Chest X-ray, AP view. Patient: 24 years old, sex M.
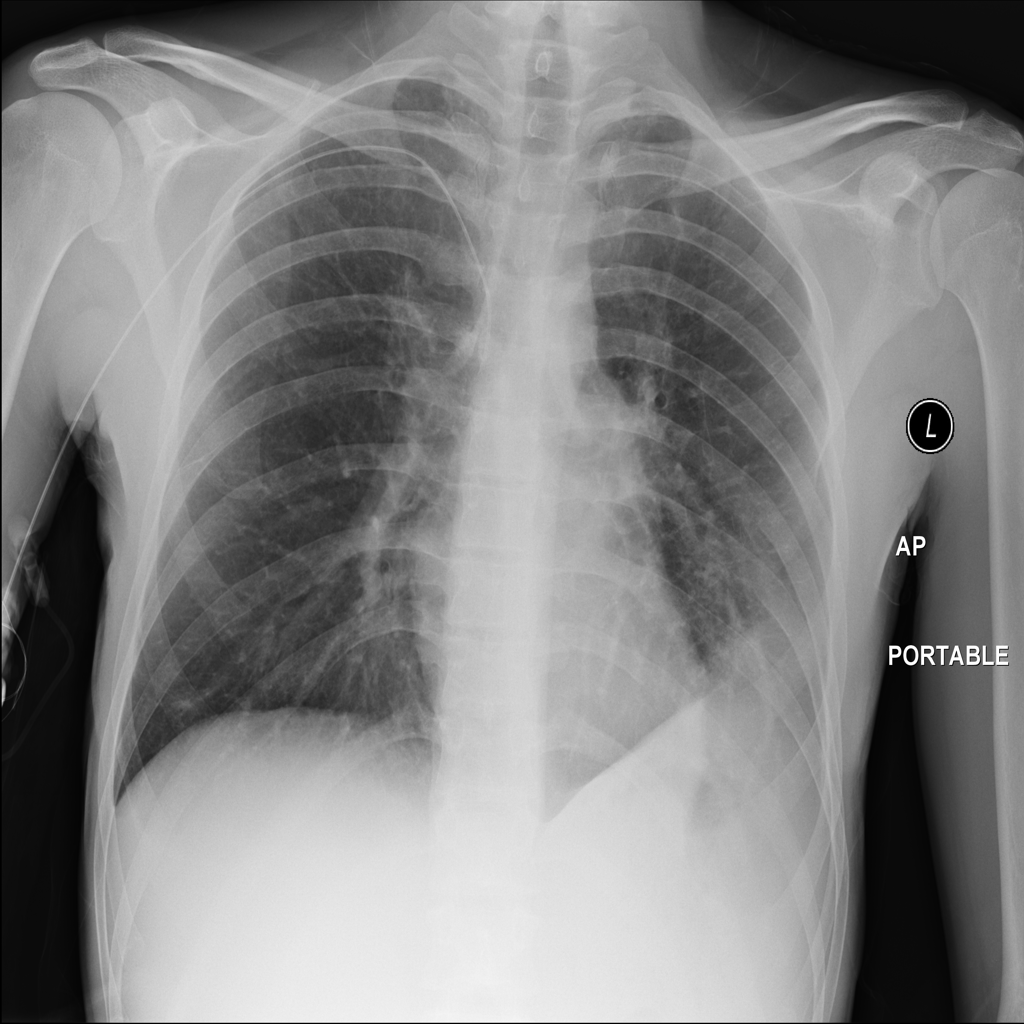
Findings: Fibrosis